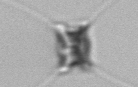
Label: Chaetoceros_similis